Question: I have an enemy and I want it to have a blinking effect (when it gets hit) by changing the alpha.
I'm not doing this using animation due to some other animation already being there. So, I'm changing the alpha of the sprite using a script, but it's not working.
Here's the script:
'''
private void OnTriggerEnter2D(Collider2D col)
{
if (col.gameObject.tag == "Bullet")
{
StartCoroutine("Blinker");
}
}
IEnumerator Blinker()
{
GameObject This = this.gameObject;
Color tmp = This.GetComponent<SpriteRenderer>().color;
Color tmp2 = This.GetComponent<SpriteRenderer>().color;
tmp.a = 0f;
tmp2.a = 1;
This.GetComponent<SpriteRenderer>().color = tmp;
yield return new WaitForSeconds(sec);
This.GetComponent<SpriteRenderer>().color = tmp2;
}
'''
Here's the inspector of the object I'm changing:

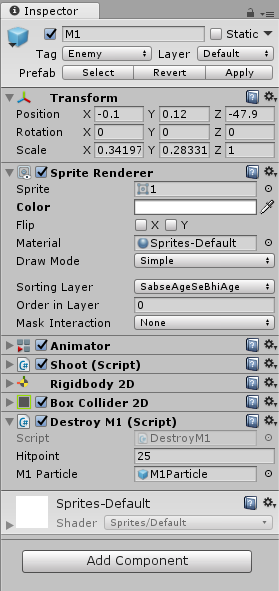
Answer: I copy pasted your code into my project and verified it works as written. The problem must be related to a conflict with one of your animations.
Go through every animation in your enemy animator and ensure 'SpriteRenderer.color' is not present in any of them.